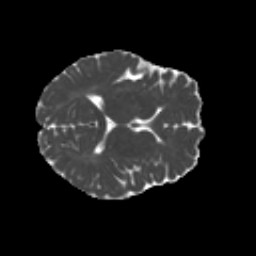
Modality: MD
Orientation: axial
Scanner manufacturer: siemens
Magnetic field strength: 3 T
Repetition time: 4.16 s
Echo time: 0.0806 s